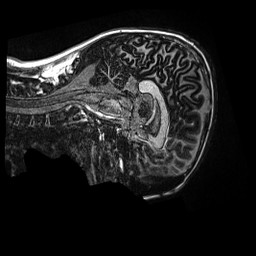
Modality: MP2RAGE
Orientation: sagittal
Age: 11
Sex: male
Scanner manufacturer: siemens
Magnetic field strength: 3 T
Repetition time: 4 s
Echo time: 0.00303 s